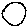
Label: circle